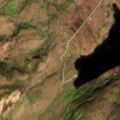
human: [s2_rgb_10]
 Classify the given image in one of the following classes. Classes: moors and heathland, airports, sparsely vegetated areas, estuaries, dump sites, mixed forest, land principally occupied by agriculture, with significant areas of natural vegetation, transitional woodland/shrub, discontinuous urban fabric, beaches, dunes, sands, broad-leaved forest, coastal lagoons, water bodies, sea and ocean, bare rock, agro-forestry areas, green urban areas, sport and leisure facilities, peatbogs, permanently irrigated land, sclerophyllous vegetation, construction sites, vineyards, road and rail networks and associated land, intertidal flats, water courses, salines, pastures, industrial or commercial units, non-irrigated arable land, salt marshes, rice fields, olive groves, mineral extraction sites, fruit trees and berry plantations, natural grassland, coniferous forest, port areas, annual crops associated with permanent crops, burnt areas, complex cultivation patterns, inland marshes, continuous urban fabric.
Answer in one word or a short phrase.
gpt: peatbogs, water bodies